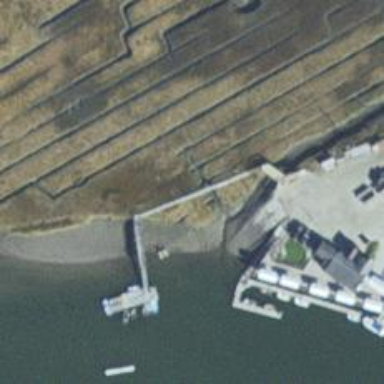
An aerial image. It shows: Man-made pier.